Question: How can I disable the new functionality in Internet Explorer 10 that shows a little 'x' in a textbox when it's focused and I have content in it?

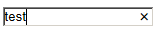
Answer: '''
input[type=text]::-ms-clear {
display: none;
}
'''